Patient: sex M, age 23
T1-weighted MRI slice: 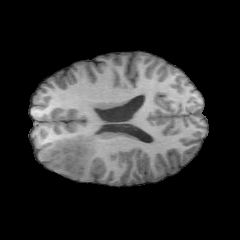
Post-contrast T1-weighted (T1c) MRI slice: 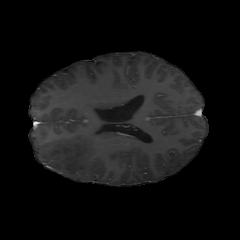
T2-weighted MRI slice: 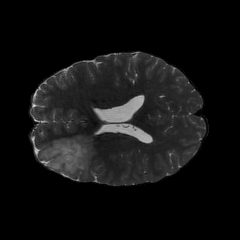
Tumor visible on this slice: yes
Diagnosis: Oligodendroglioma, IDH-mutant, 1p/19q-codeleted
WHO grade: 2